Question: There is a command 'netcfg' which is equivalent to 'ifconfig' which list out the interfaces.
The output of the 'netcfg' command is something like below
'''
lo up 127.0.0.1/8 0x0000049 23:45:12:11:43:54
dummy0 DOWN 0.0.0.0 0x0000078 11:22:44:55:21:98
p2p0 UP 0.0.0.0 0x0000078 11:22:44:55:21:98
ppp0 UP 192.168.3.4 0x0000054 34:54:88:94:22:FF
'''
I need to run the command 'netcfg' in the shell script and need to check if ppp0 interface is up. Can anybody please give some idea how to do it in shell script in linux?
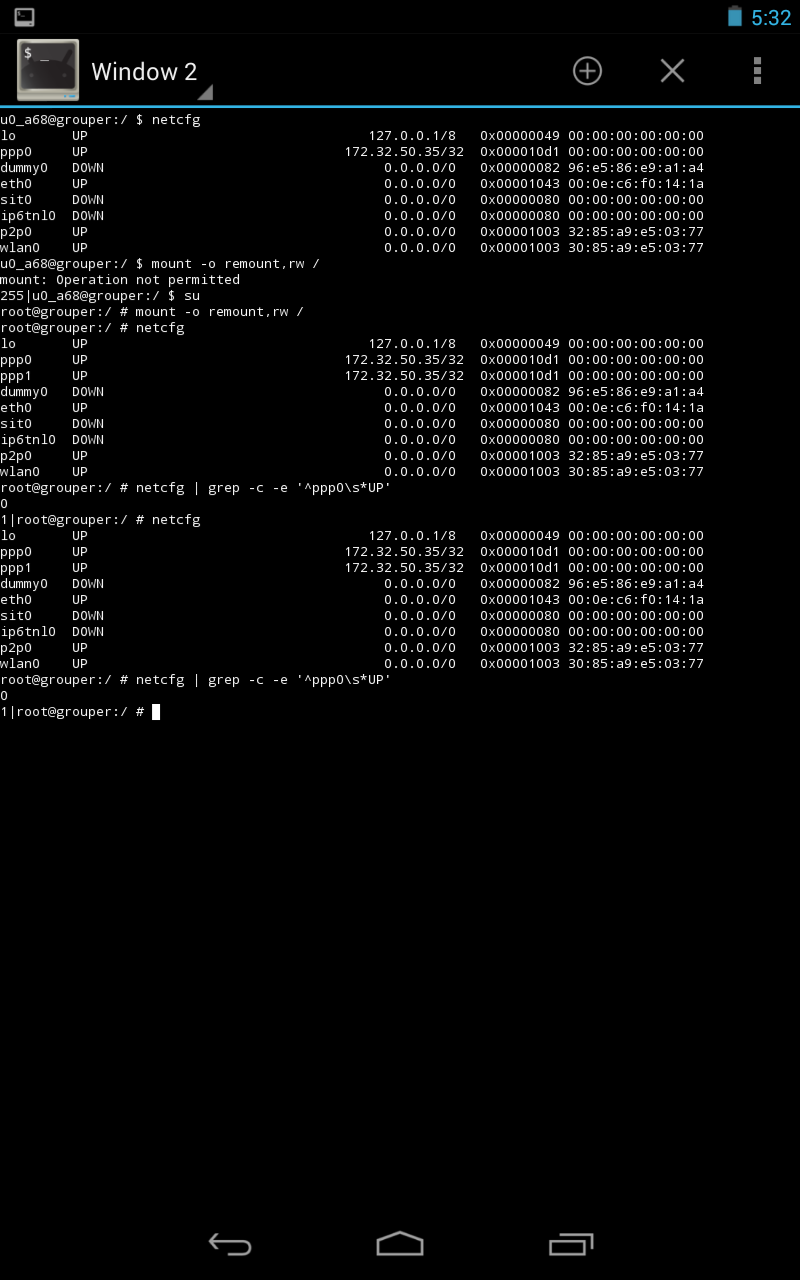
Answer: 'netcfg | grep -c -e '^ppp0\s*UP'' will print 1 and will set $? to 0 if the ppp0 is UP. will print 0 and and will set $? to 1 if ppp0 is DOWN or not present in the netcfg output.
update, working on android:
'''
$ adb shell
shell@hammerhead:/ $ netcfg | grep -c -e '^lo[[:space:]]*UP'
1
shell@hammerhead:/ $
'''